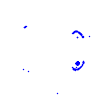
Particle: pion